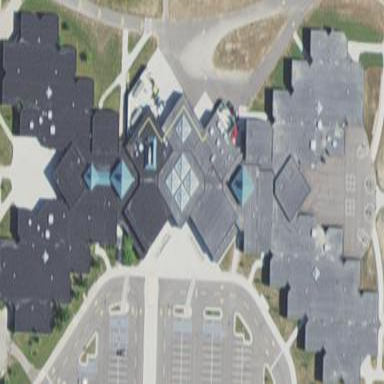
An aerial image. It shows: School building.